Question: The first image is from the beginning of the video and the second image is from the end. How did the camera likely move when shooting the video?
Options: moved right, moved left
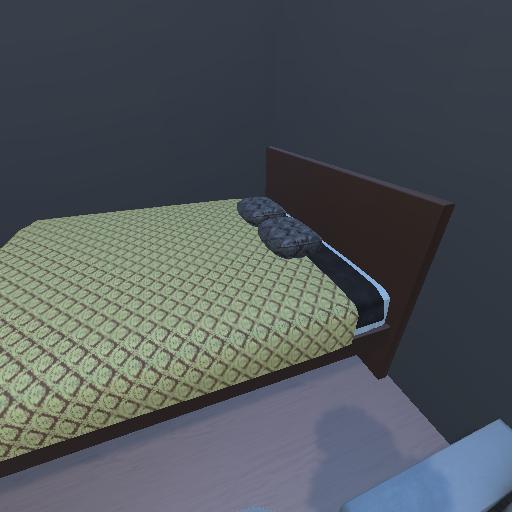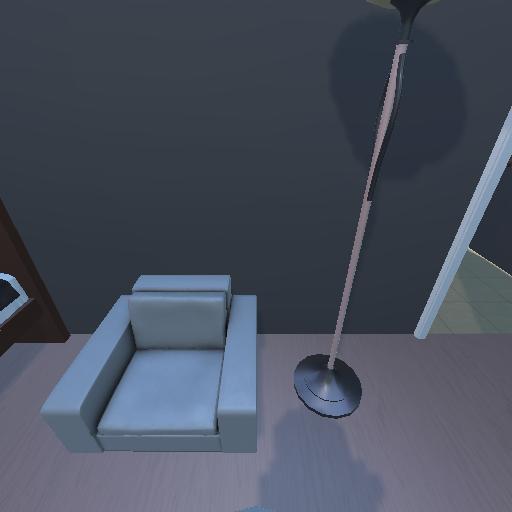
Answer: moved right